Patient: sex F, age 72
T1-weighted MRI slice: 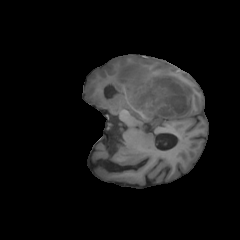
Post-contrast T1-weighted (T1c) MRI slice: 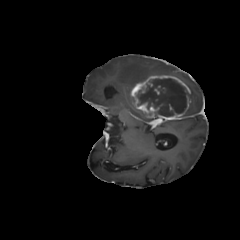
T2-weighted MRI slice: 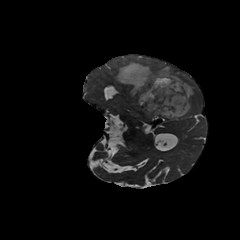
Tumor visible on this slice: yes
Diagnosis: Glioblastoma, IDH-wildtype
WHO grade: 4